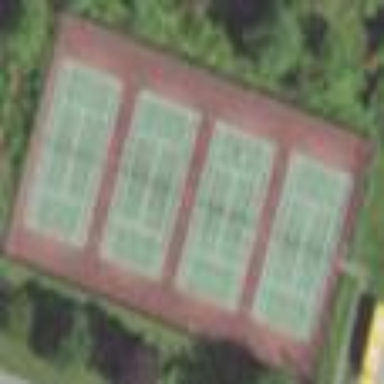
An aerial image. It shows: Sports centre featuring tennis facilities.